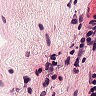
Metastatic tissue present: no